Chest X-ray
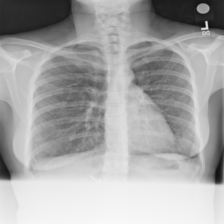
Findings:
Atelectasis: negative
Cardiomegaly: negative
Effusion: negative
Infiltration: negative
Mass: negative
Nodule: negative
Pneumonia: negative
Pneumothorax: negative
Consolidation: negative
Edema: negative
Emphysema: negative
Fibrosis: negative
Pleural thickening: negative
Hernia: negative